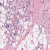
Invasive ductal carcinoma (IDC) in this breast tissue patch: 1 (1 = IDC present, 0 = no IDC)